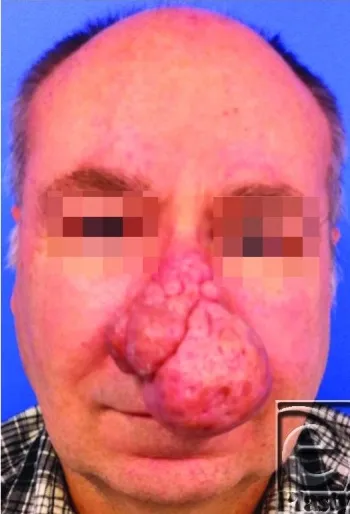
Recent preoperative photograph.
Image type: medical_photograph (other_medical_photograph)